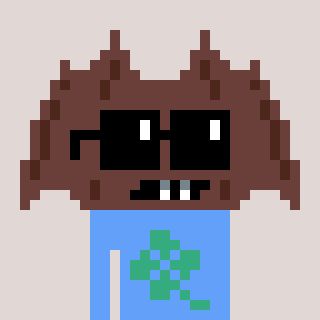
a pixel art character with square black sunglasses, a bat-shaped head and a blue-colored body on a warm background